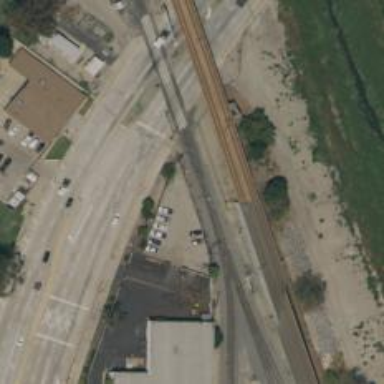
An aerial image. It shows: Light rail railway line with electrified contact line running along embankment.